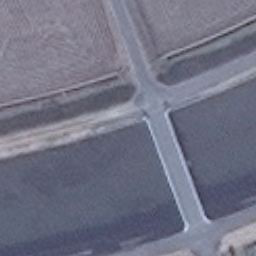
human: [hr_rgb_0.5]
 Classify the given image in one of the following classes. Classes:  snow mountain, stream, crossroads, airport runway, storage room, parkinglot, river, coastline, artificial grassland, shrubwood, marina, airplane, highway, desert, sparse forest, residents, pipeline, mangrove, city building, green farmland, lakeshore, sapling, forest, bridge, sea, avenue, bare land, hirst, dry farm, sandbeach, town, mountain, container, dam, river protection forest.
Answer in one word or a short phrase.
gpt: bridge